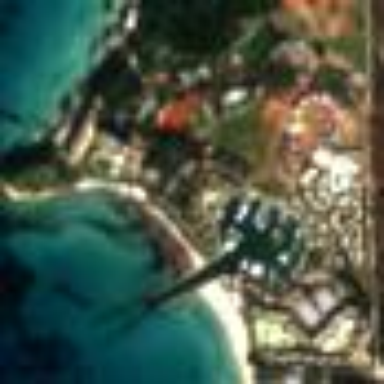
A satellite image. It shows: Beach resort on leisure land.